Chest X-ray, PA view. Patient: 63 years old, sex M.
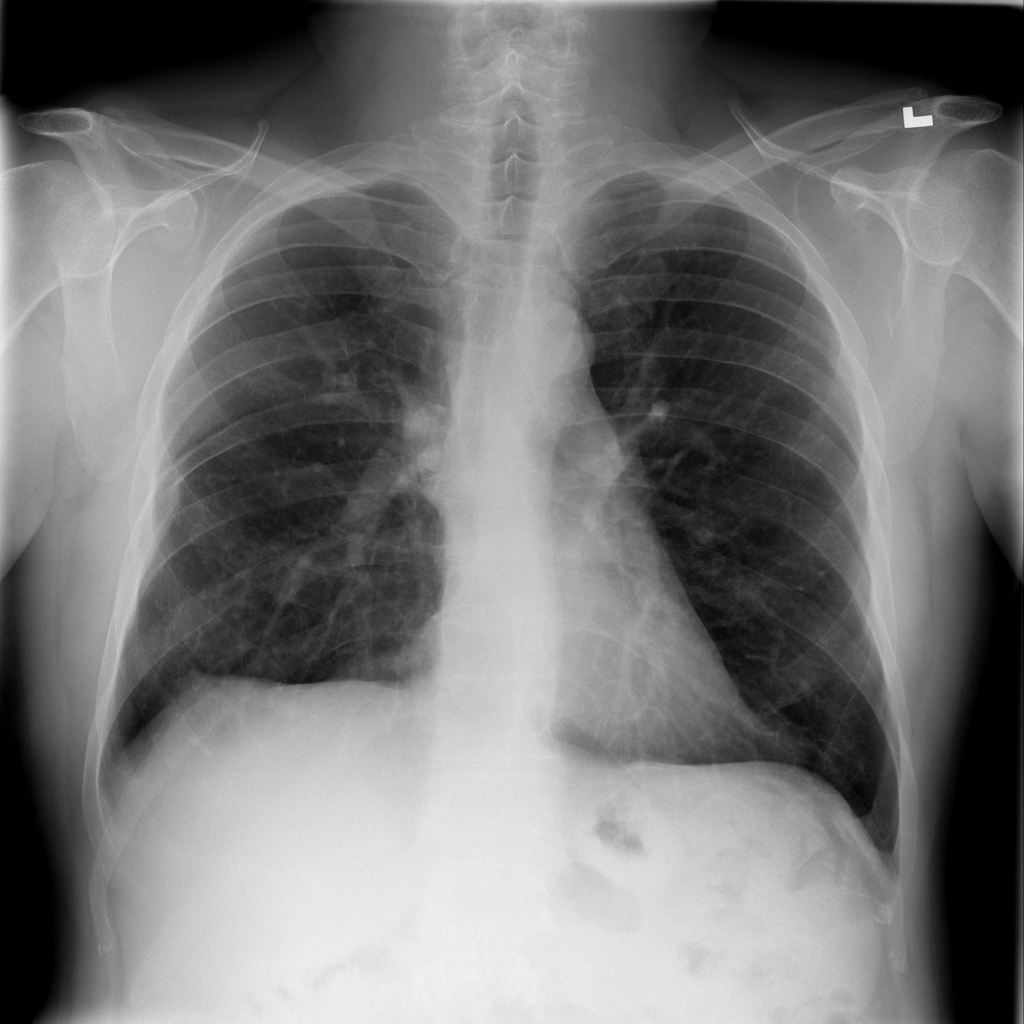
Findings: No Finding